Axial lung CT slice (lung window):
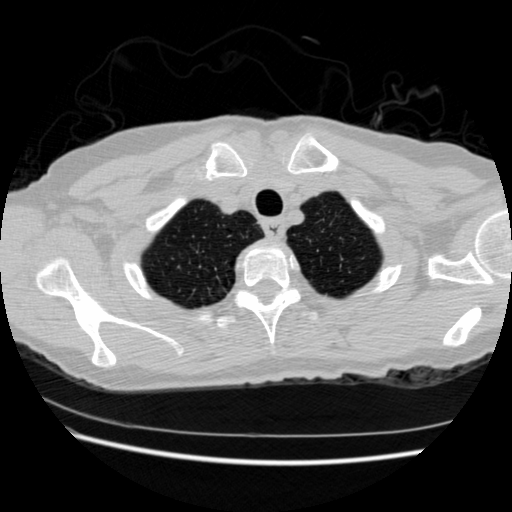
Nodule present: no